Aerial crown-view tile of a tropical tree (Barro Colorado Island, Panama), acquired 20240918:
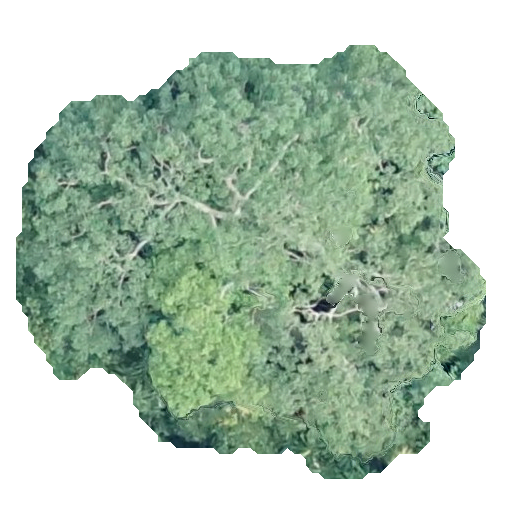
Species: Astronium graveolens
GBIF accepted scientific name: Astronium graveolens
Crown area: 236.038 m²